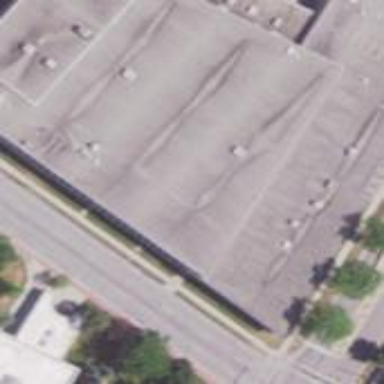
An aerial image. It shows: Building that serves as post office.